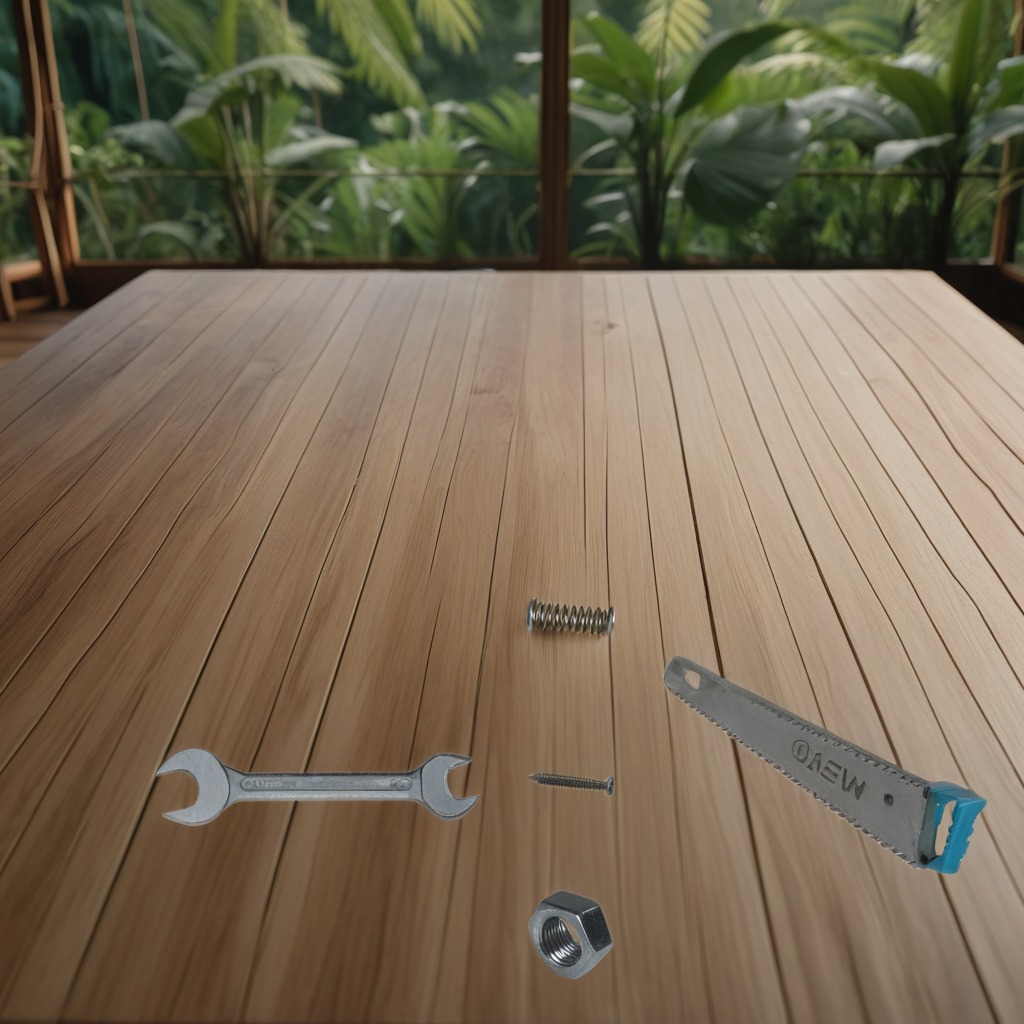
A metal machine screw, a coiled metal spring, a handheld metal saw, a metal nut, and a wrench are lying on the wooden table inside a jungle field workshop tent.